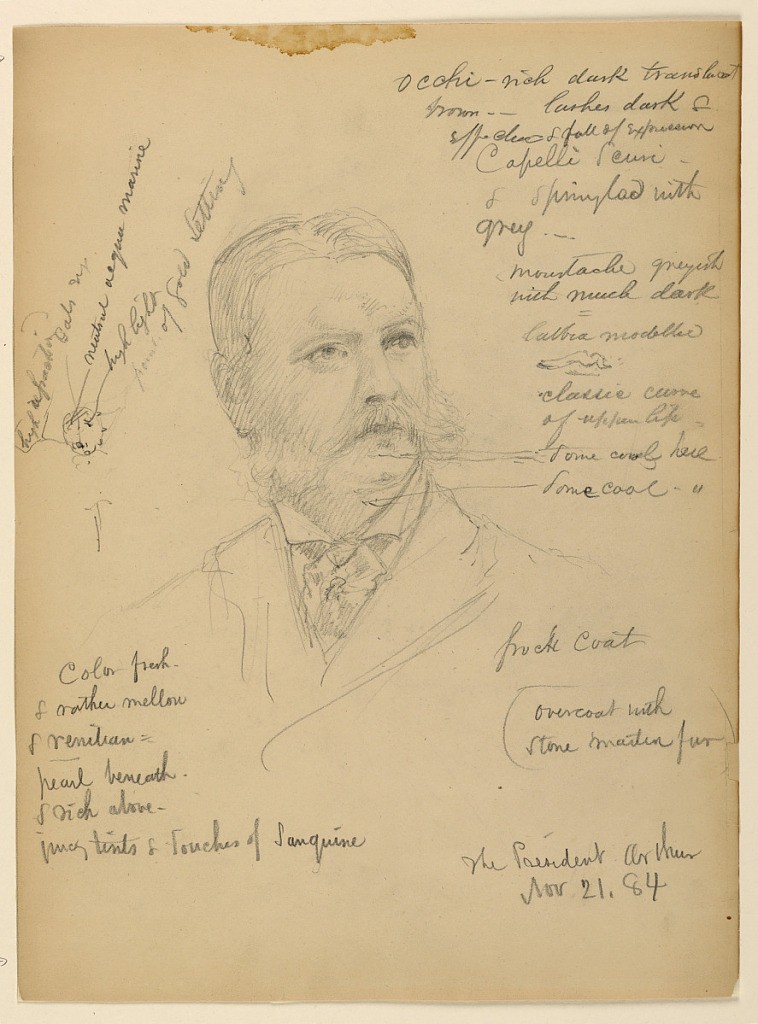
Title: President Chester Alan Arthur, Study of Head
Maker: Daniel Huntington, American, 1816–1906
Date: November 21, 1884
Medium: Graphite on buff wove paper Verso: Graphite, brown and white chalk
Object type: Drawing
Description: Study of head facing right, with shoulders facing frontally. Color notations throughout.